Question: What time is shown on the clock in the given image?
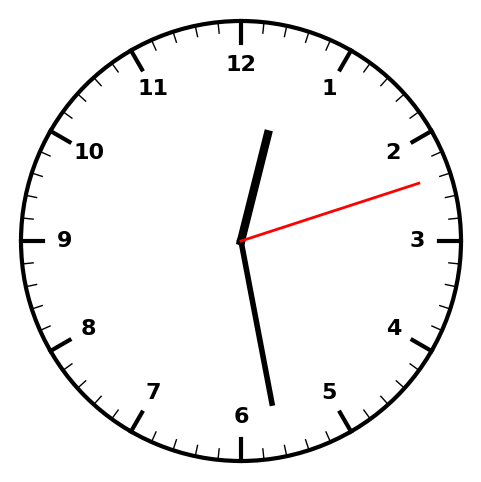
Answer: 12:28:12